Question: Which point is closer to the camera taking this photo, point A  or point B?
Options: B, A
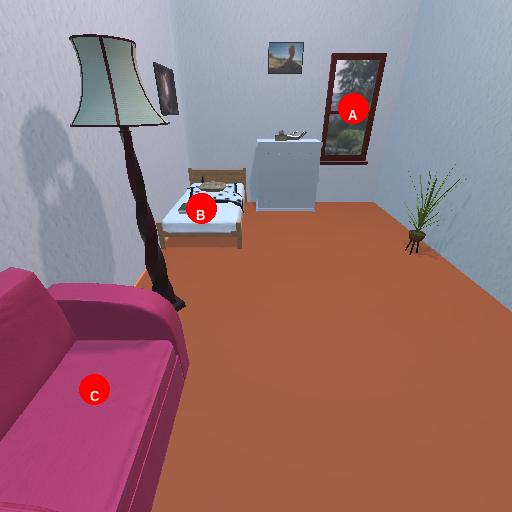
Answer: B